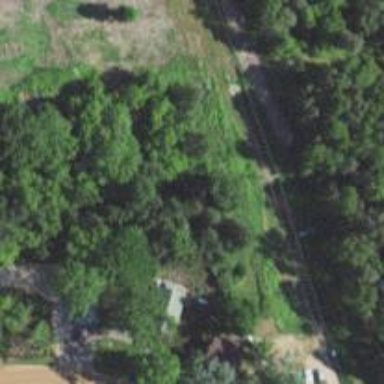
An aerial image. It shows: Abandoned railway running parallel to residential road. The railway has historical significance.